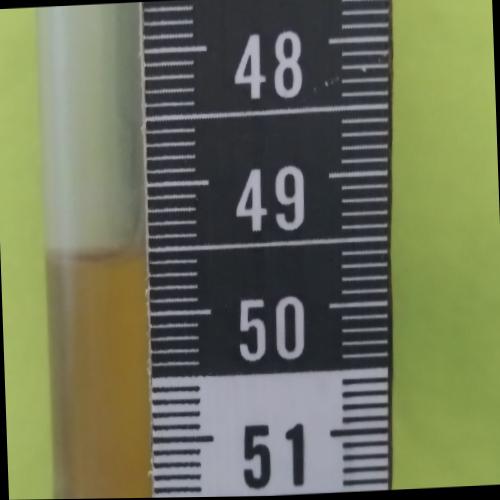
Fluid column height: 49.5 cm